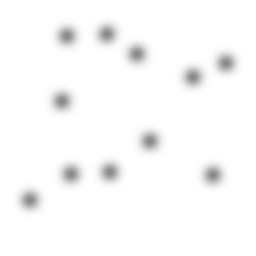
Squares: 0
Triangles: 0
Stars: 11
Total shapes: 11